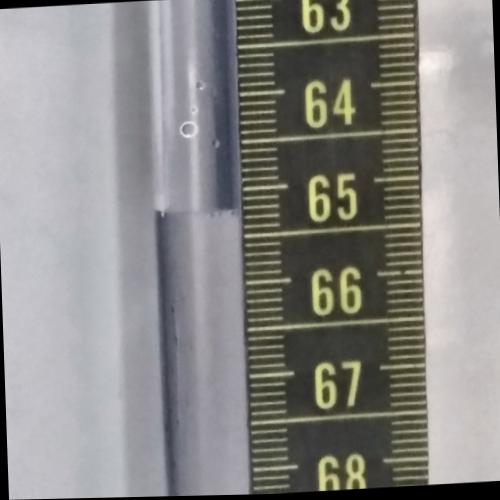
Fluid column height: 65.2 cm